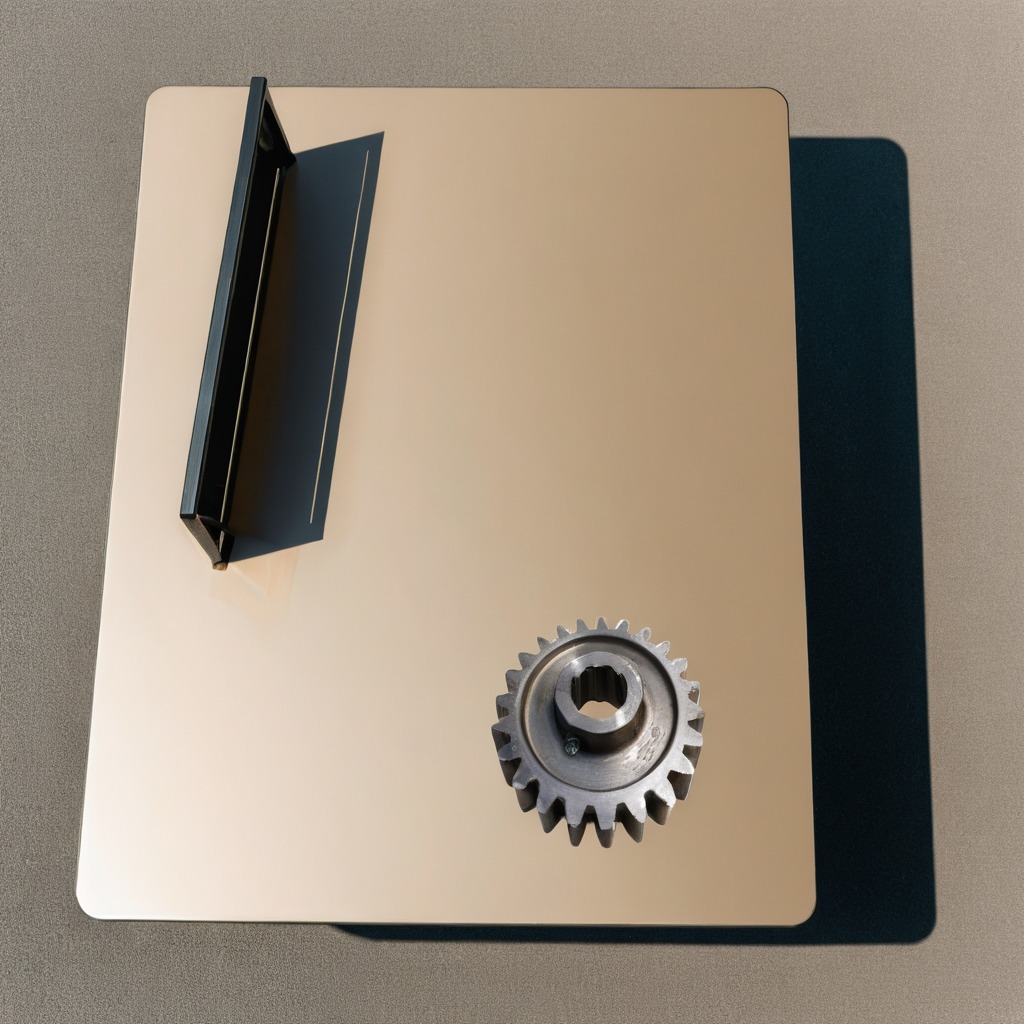
A steel gear with teeth is lying on a utility table in a temporary outdoor tool station.